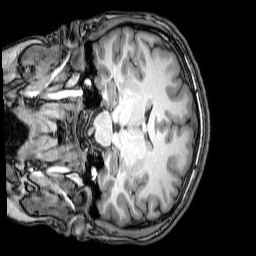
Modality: T1w
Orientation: coronal
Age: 23
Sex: female